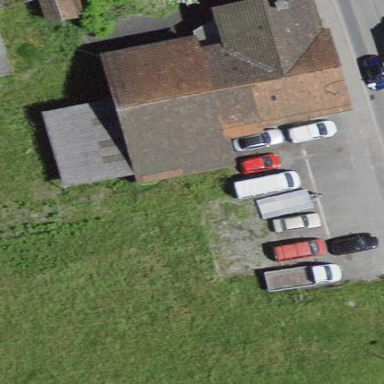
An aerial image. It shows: Farm building.